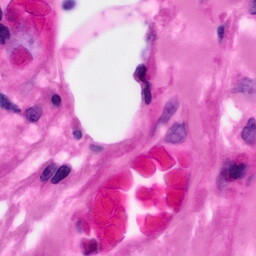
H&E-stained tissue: Pancreatic